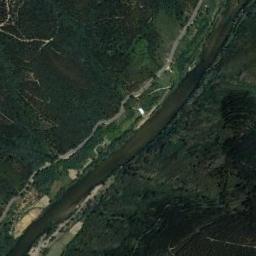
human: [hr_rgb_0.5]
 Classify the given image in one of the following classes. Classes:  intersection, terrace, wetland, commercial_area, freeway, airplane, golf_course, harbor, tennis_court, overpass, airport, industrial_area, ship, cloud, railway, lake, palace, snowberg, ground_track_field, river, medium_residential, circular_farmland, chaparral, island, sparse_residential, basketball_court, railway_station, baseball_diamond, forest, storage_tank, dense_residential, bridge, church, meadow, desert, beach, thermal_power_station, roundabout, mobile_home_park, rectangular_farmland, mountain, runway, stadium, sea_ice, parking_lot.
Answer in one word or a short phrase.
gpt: river